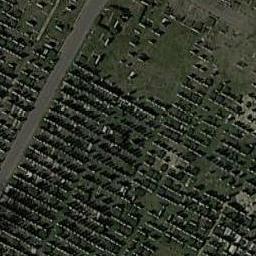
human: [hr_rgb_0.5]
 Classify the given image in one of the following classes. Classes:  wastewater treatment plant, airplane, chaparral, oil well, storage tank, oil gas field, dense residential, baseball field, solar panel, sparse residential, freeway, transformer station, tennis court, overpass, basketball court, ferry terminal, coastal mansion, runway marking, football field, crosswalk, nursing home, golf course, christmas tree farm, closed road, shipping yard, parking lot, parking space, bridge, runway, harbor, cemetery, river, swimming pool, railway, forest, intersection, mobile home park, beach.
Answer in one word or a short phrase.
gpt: cemetery